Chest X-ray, PA view. Patient: 62 years old, sex M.
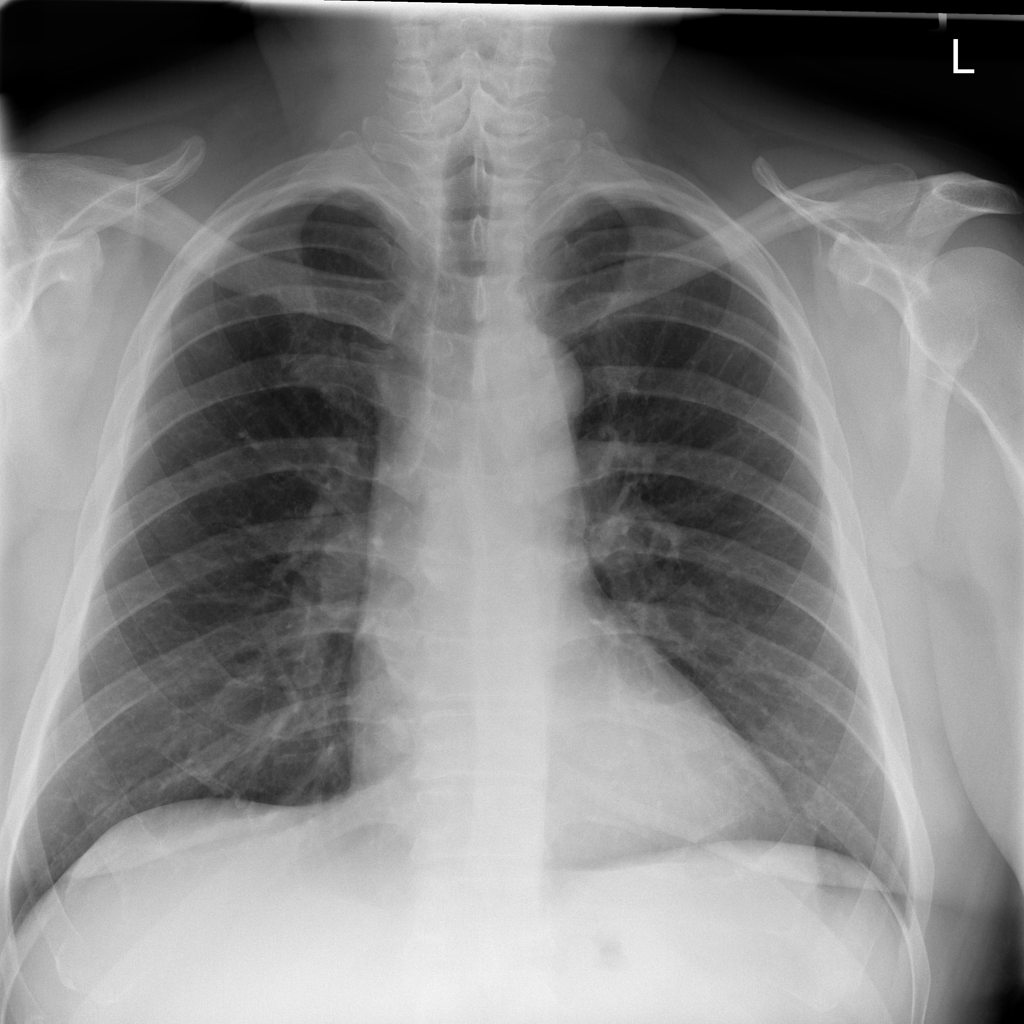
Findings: No Finding